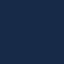
Land use / land cover: SeaLake